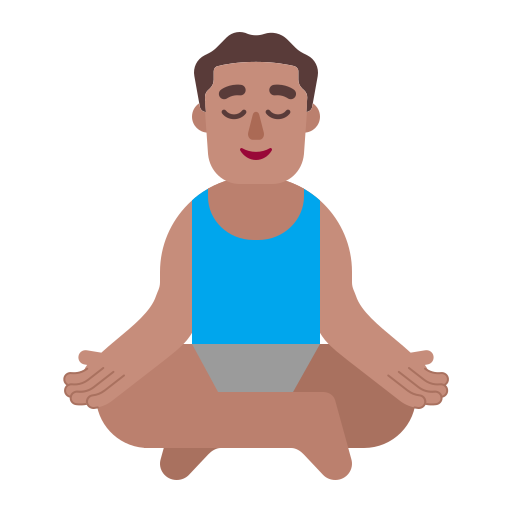
man in lotus position flat